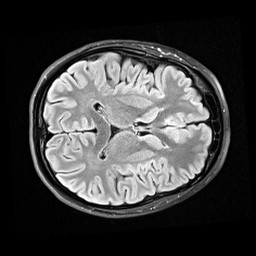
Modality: T2w
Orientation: axial
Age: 24
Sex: female
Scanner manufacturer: siemens
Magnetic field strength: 3 T
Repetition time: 9 s
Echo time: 0.081 s